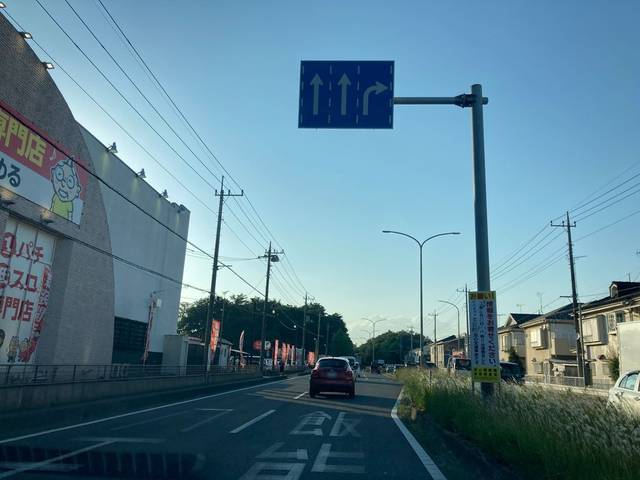
Region: Japan
Coordinates: 35.819, 139.389